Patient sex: M
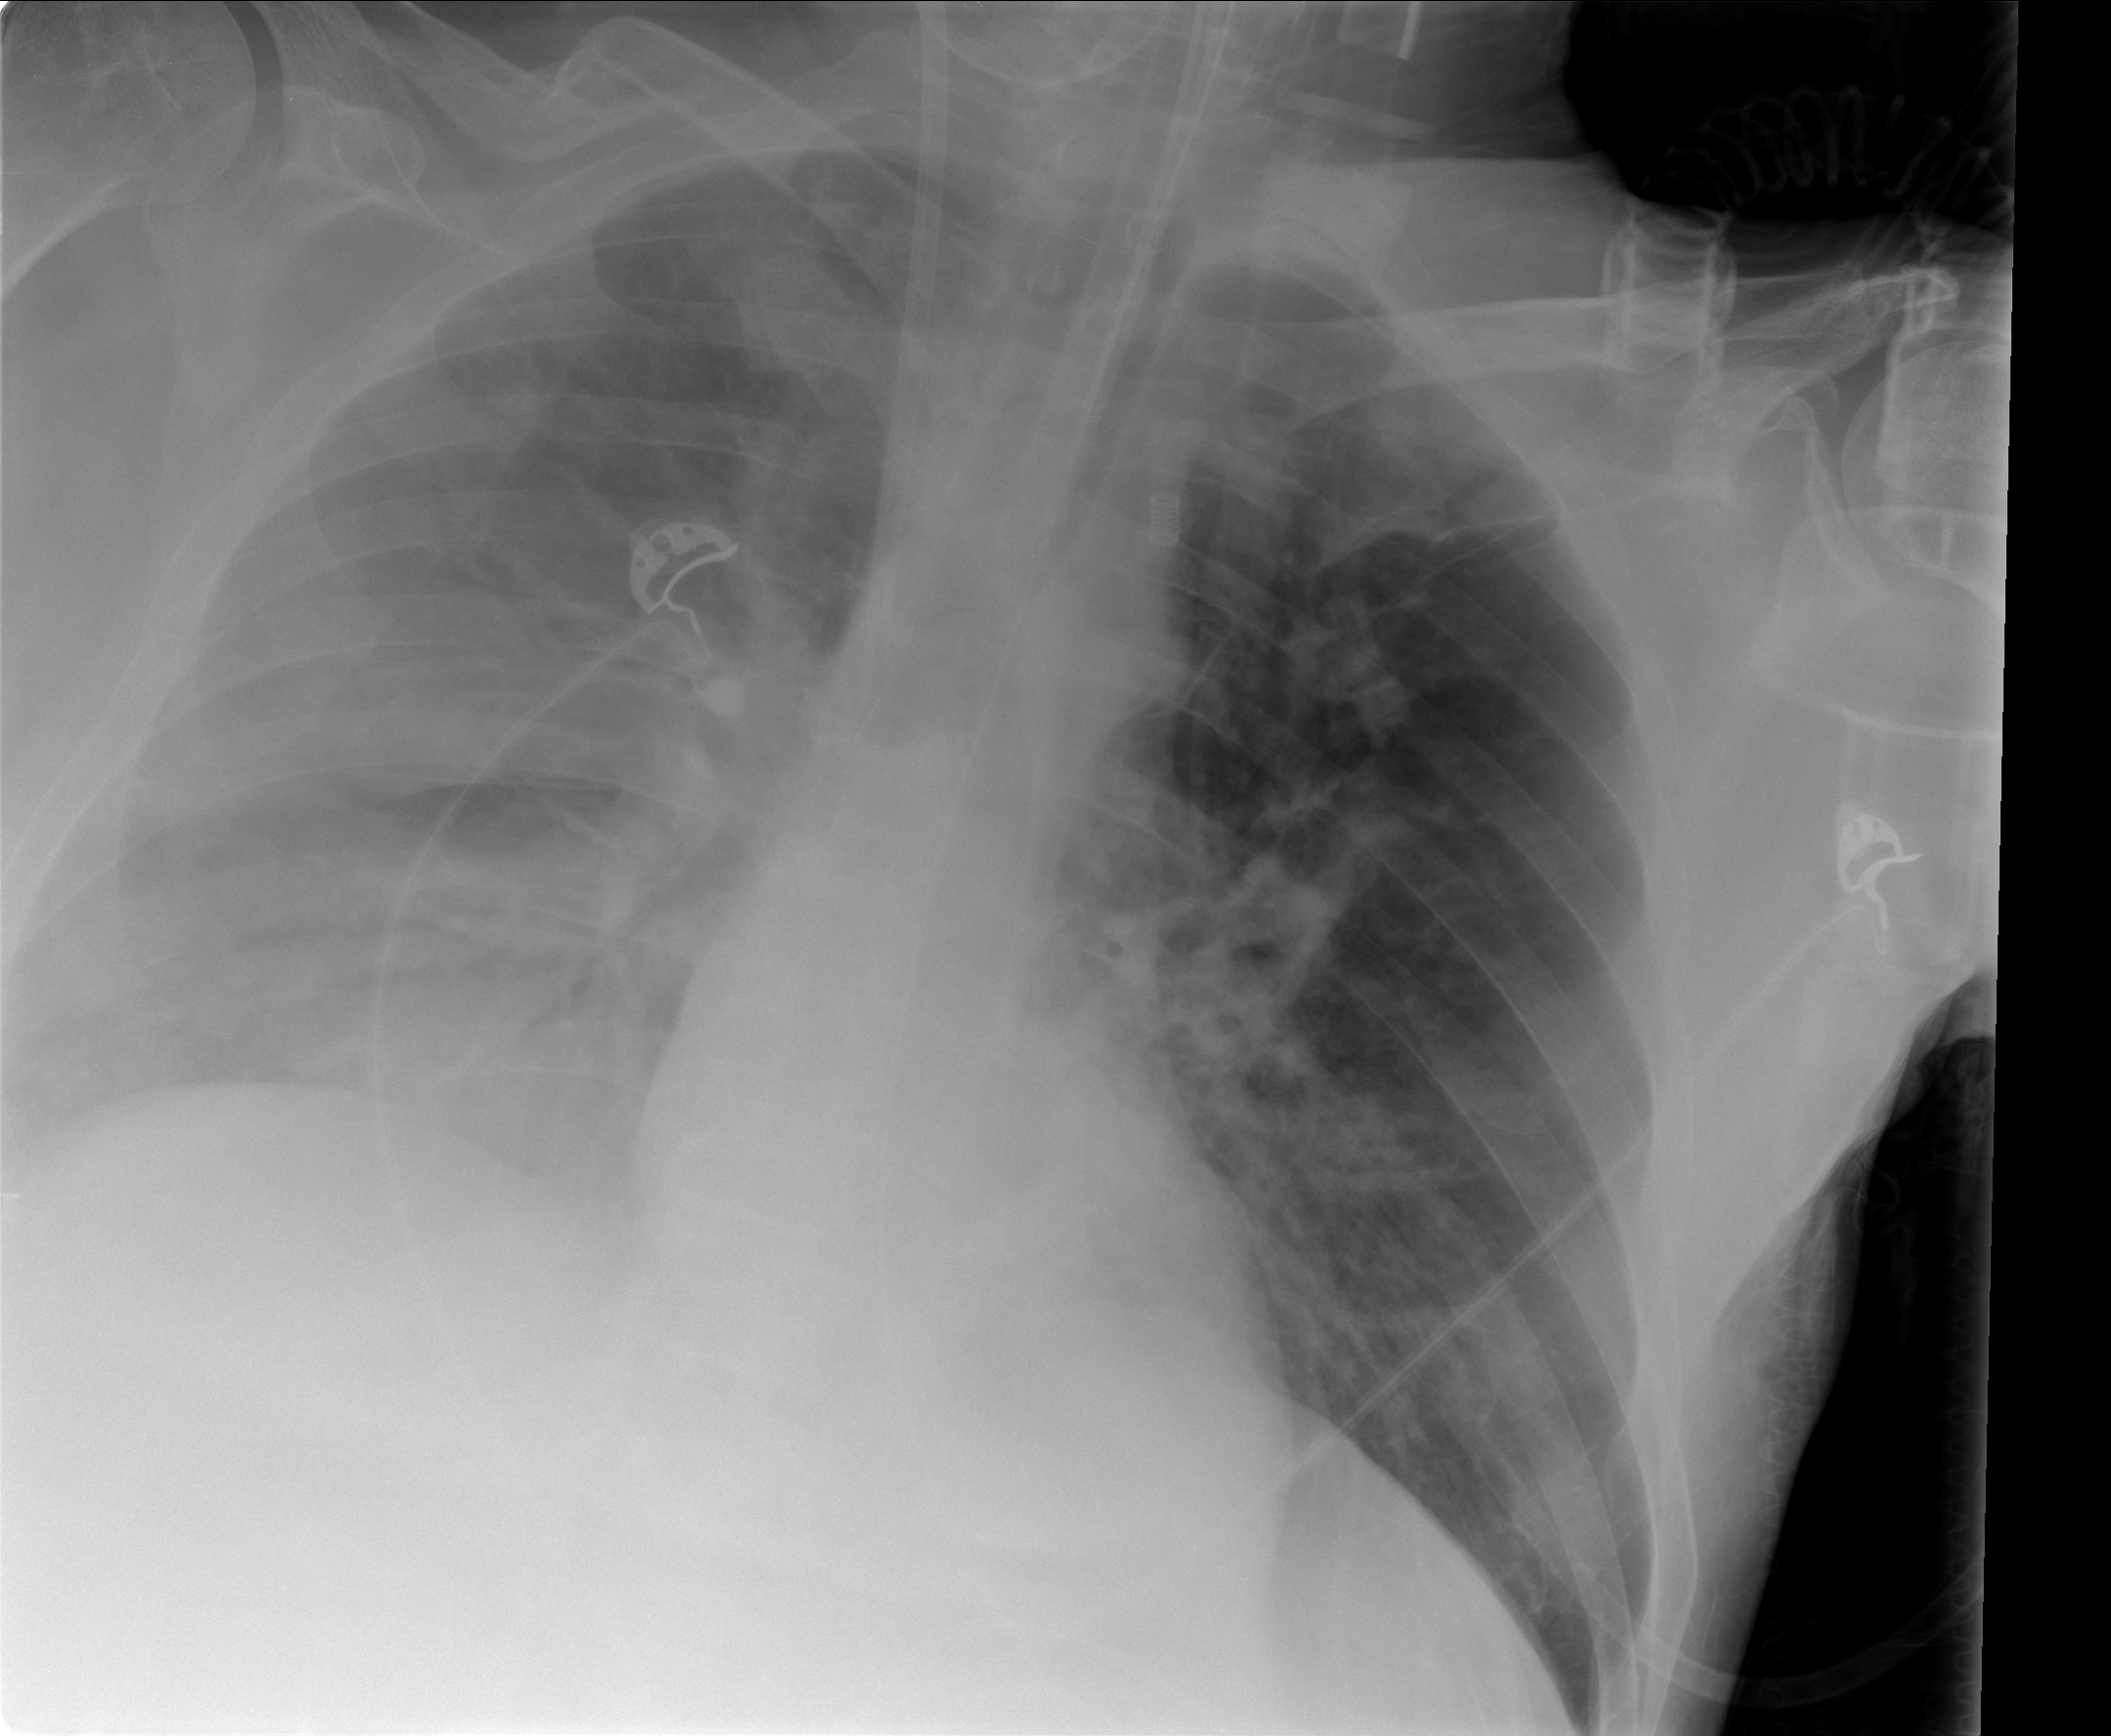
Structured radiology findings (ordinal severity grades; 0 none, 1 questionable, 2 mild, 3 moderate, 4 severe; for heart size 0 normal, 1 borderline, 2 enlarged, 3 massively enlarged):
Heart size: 0
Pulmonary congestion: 2
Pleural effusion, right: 3
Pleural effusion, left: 0
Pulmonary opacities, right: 3
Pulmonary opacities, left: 3
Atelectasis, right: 3
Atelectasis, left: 2